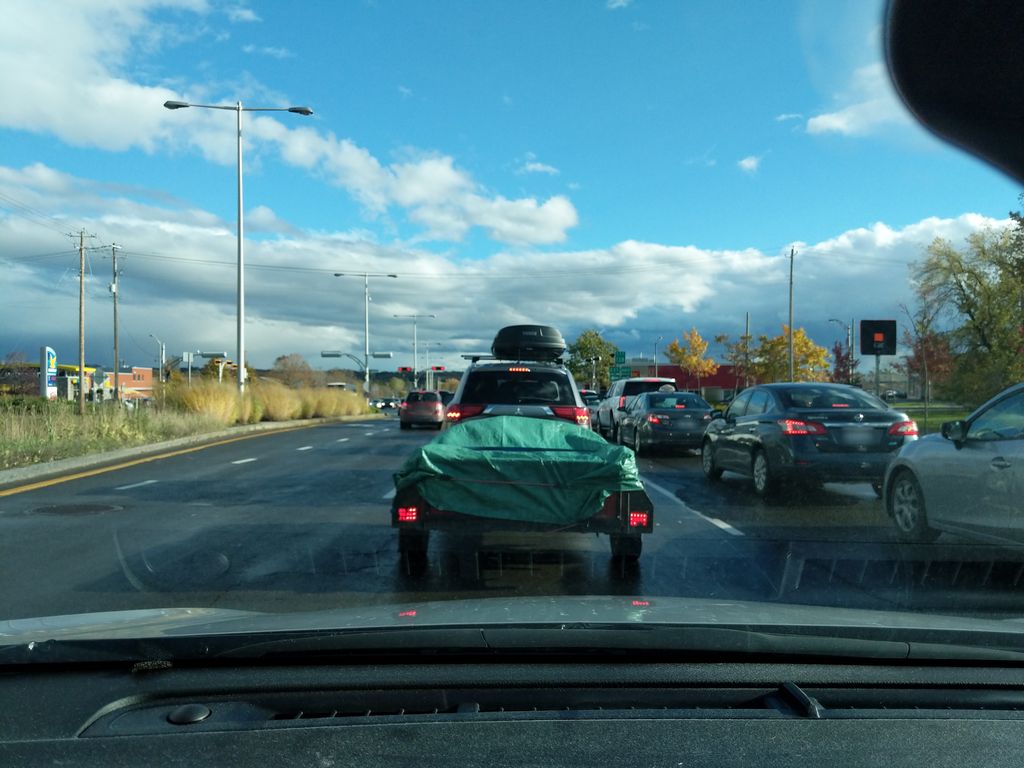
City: quebec_city